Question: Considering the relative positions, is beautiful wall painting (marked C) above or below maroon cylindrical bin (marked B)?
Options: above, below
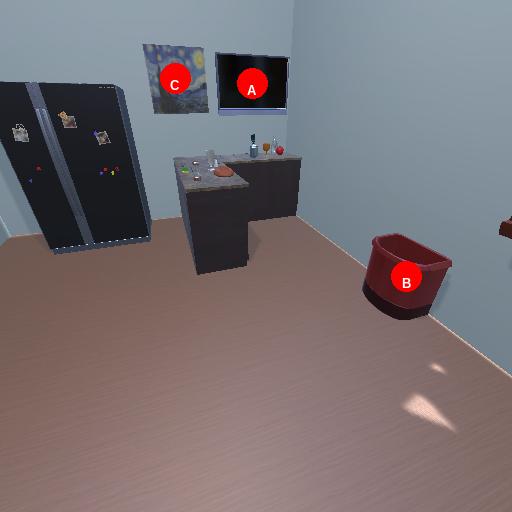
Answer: above